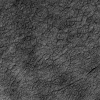
Atmospheric dust classification: not_dusty